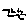
Label: zigzag